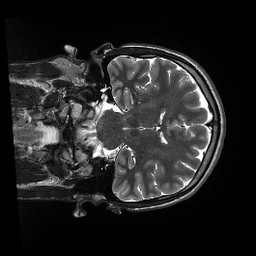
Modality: T2w
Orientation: coronal
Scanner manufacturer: siemens
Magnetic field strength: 3 T
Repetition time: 13.52 s
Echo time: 0.088 s